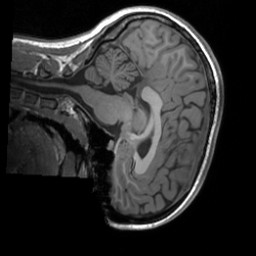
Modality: T1w
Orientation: sagittal
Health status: healthy
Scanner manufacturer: siemens
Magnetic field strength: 3 T
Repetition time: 1.9 s
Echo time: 0.00226 s